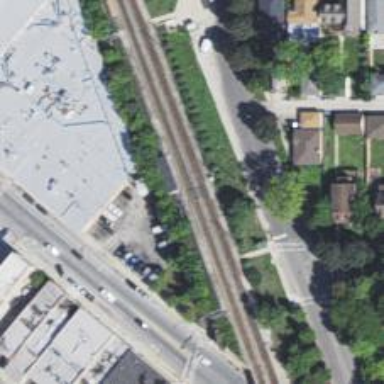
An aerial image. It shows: Railway crossing.